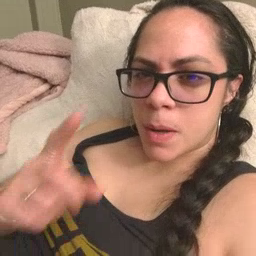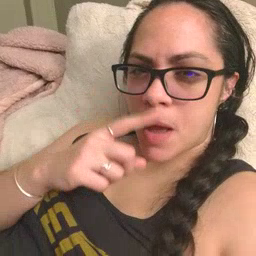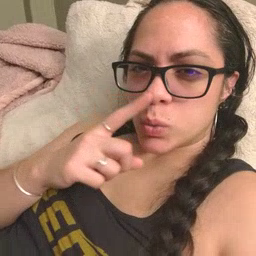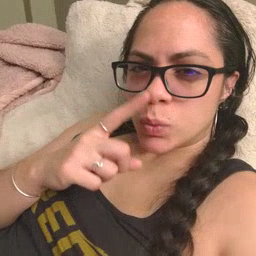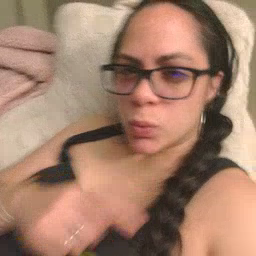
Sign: mouse